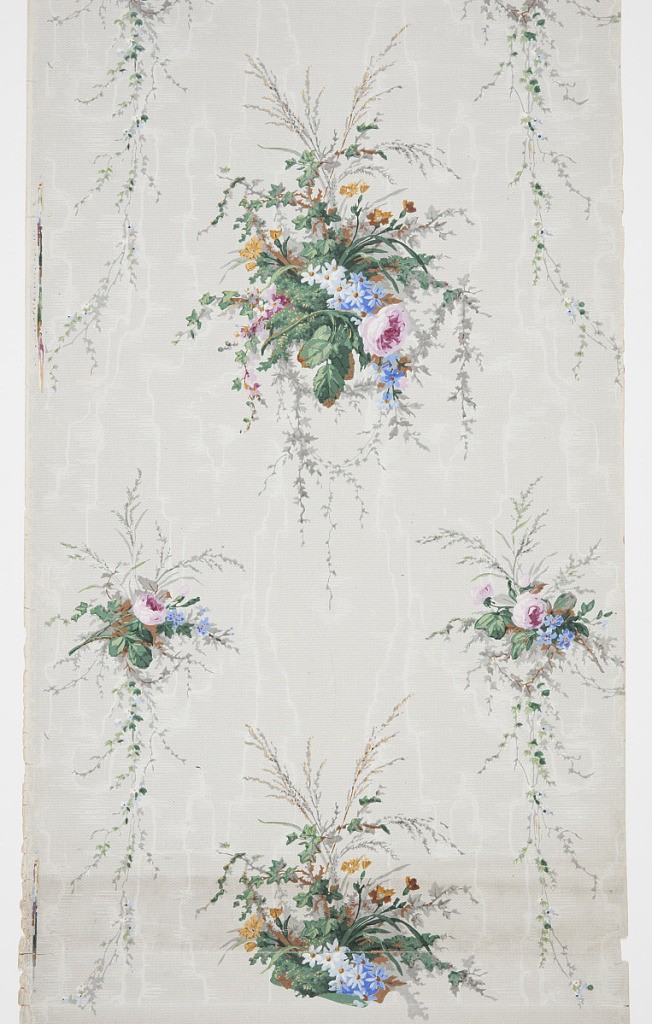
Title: Sidewall
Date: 1840–60
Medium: Block-printed paper
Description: On gray ground imitating moire or watered silk, two columns - one, of small sprays of pink and blue flowers with trailing green vines and, the other, of larger bouquets of blue, pink, and yellow flowers with trailing vines - alternate.

H#262